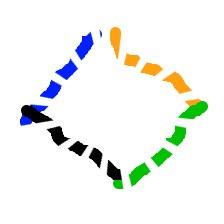
Shape: rhombus